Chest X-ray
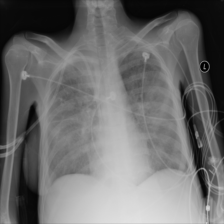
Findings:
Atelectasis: negative
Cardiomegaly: negative
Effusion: negative
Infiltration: negative
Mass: negative
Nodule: negative
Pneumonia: negative
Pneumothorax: negative
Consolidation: negative
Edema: negative
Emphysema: negative
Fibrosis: negative
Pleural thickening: negative
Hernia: negative